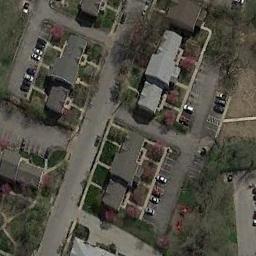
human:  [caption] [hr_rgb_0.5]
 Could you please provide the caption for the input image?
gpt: The houses in the mid-sized residential area are all red .

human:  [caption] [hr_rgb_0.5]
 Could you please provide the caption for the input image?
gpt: The medium residential is on the grass next to some trees and a parking lot .

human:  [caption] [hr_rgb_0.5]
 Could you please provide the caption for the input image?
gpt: Many buildings are in medium residential area .

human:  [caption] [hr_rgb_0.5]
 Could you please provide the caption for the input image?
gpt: The medium residential area has some neatly arranged houses and parking lots and some roads go through the medium residential area .

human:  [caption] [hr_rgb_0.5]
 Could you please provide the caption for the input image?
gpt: There are some buildings with brown trees beside on the medium residential area .